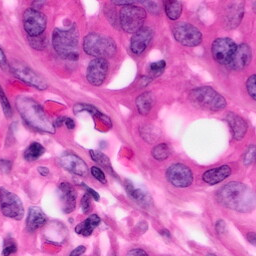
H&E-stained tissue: Pancreatic